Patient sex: F
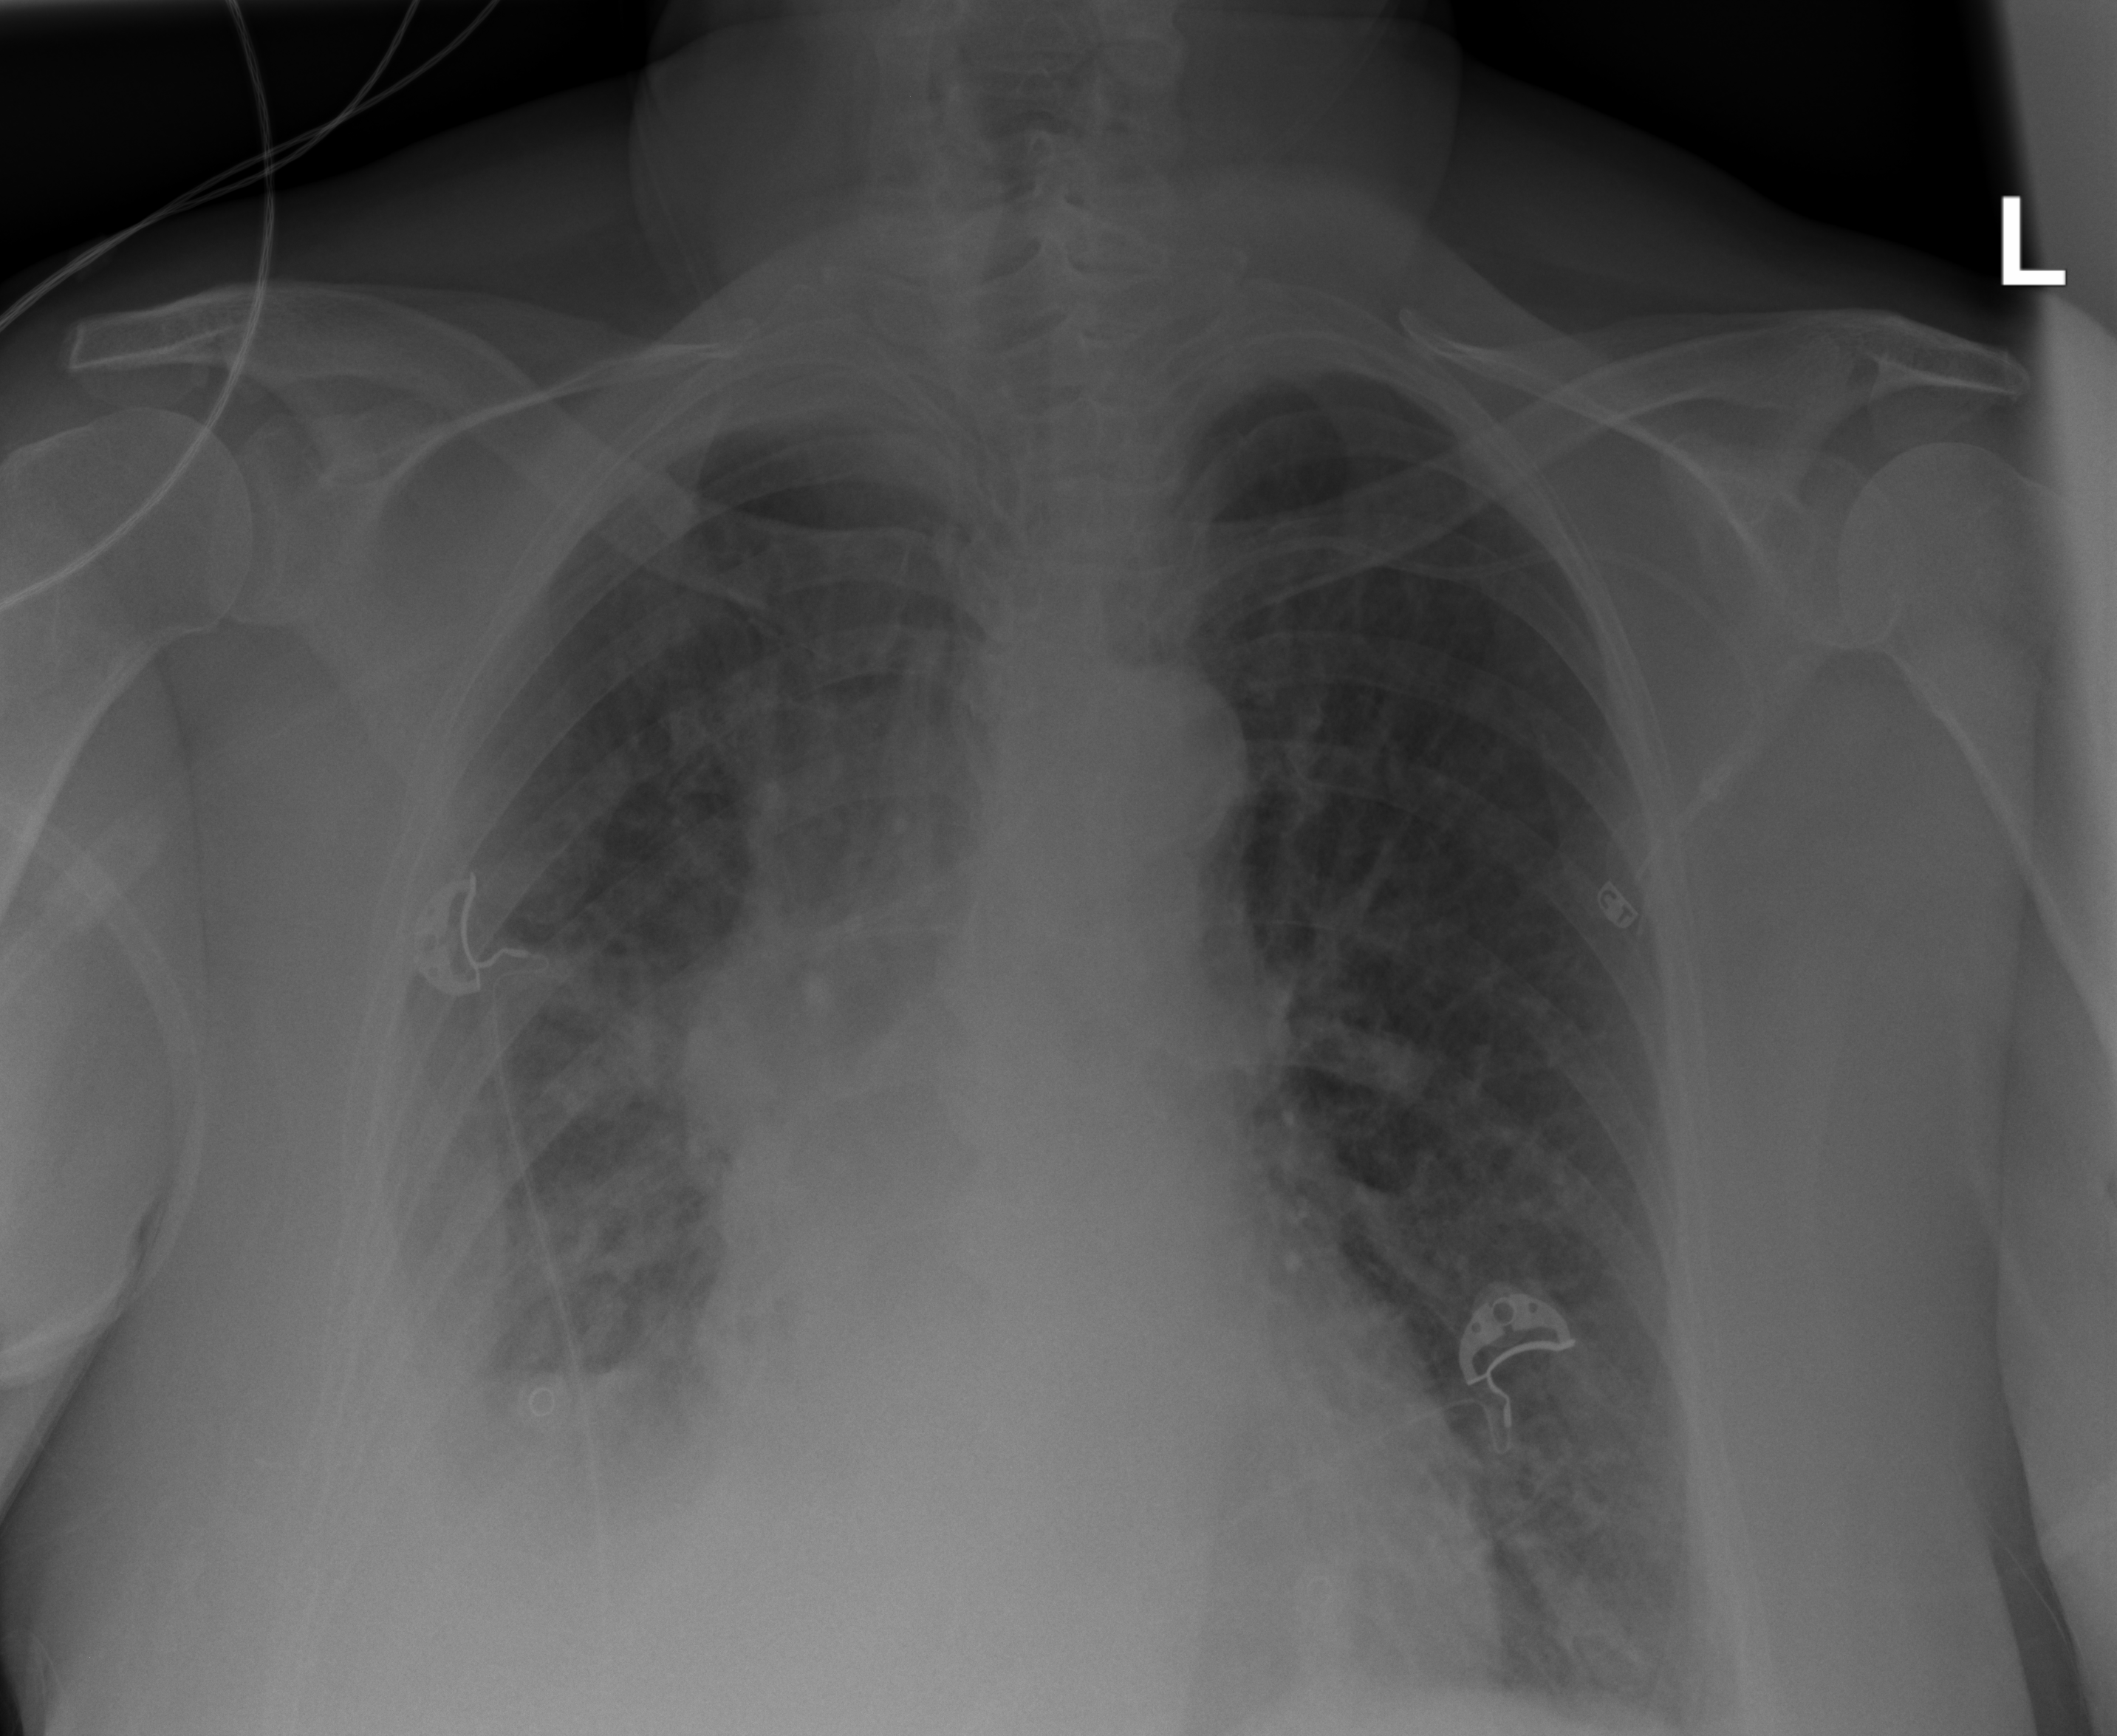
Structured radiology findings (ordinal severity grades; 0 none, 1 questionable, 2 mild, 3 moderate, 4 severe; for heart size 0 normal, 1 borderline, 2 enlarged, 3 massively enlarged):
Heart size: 2
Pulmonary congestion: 2
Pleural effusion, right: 3
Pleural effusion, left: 1
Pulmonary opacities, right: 2
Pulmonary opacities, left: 1
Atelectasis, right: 2
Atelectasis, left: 2